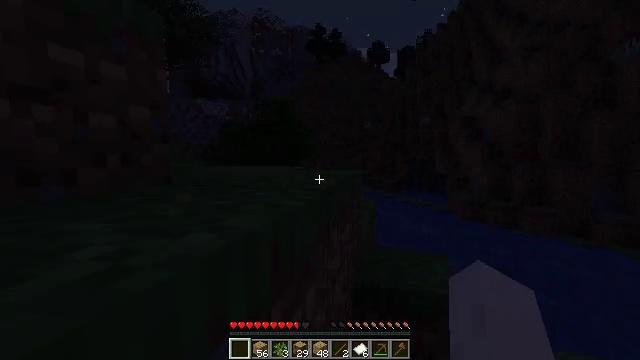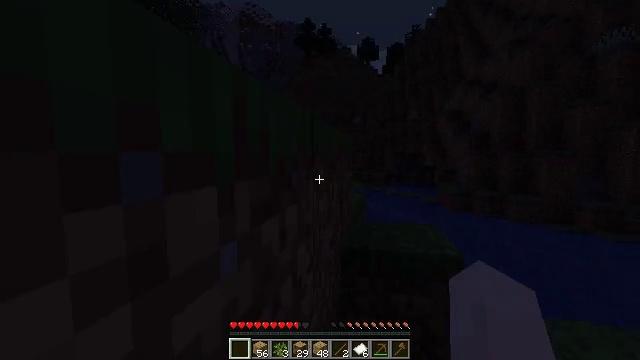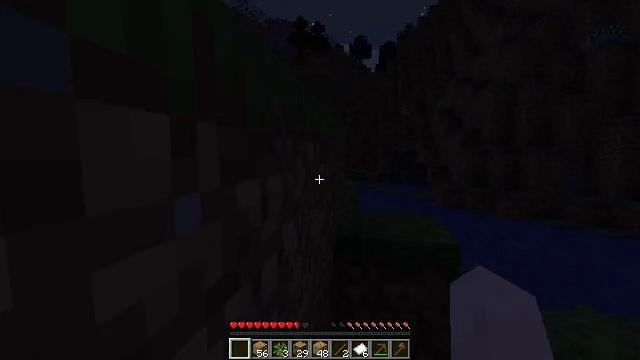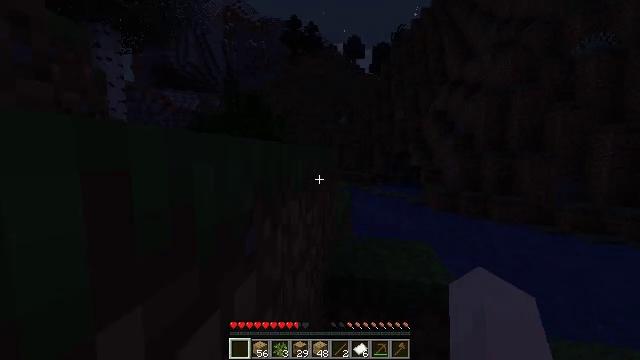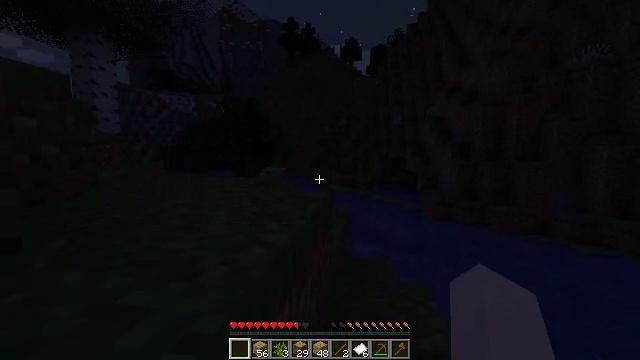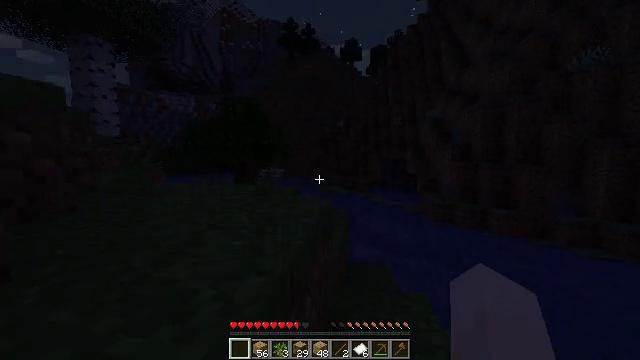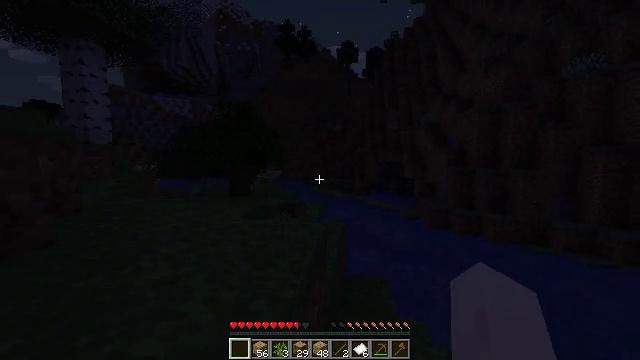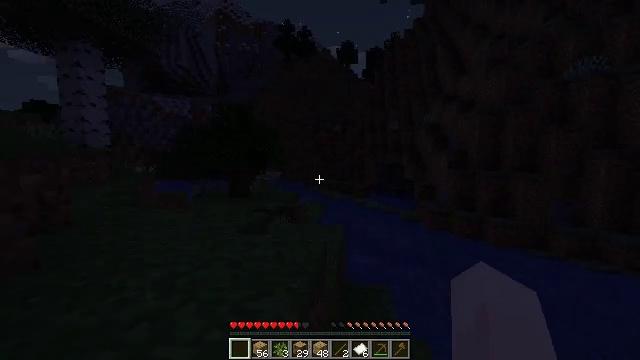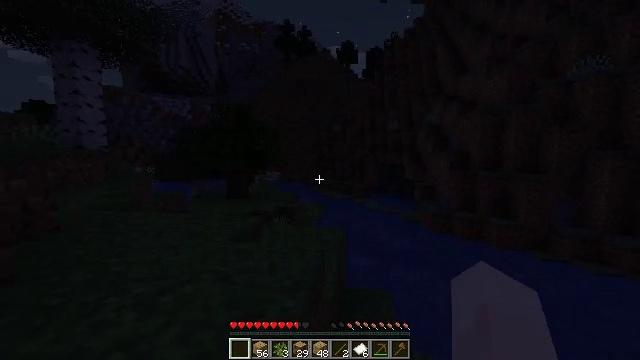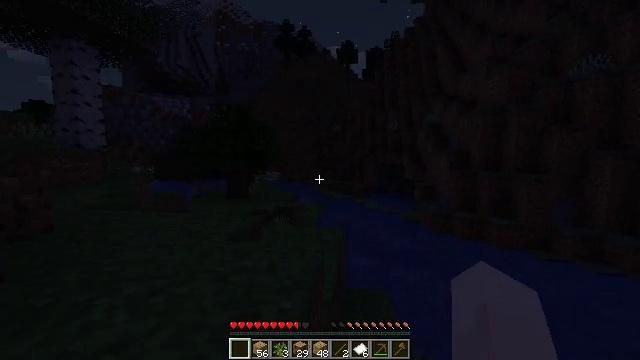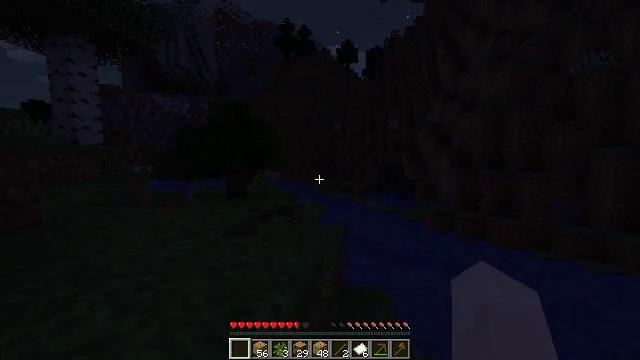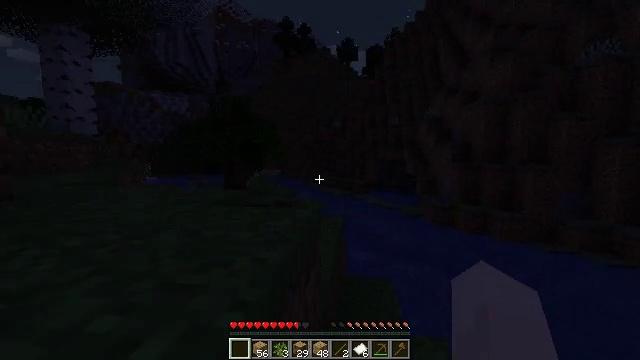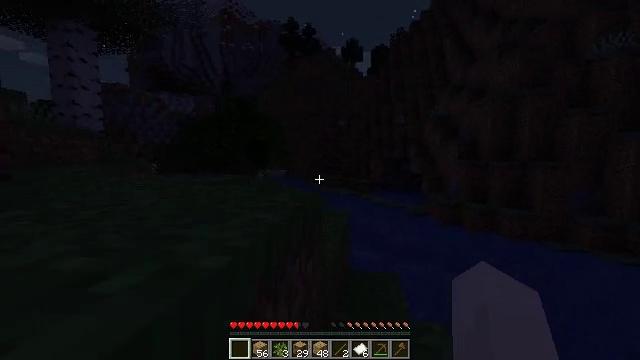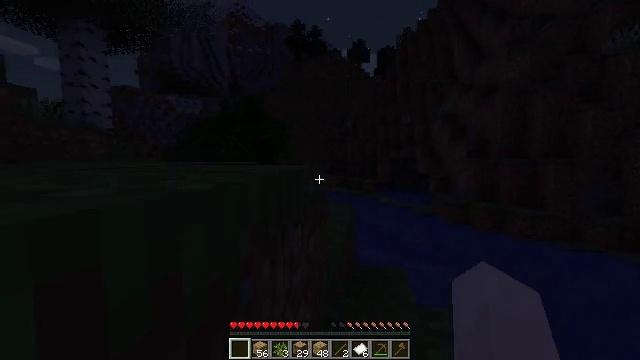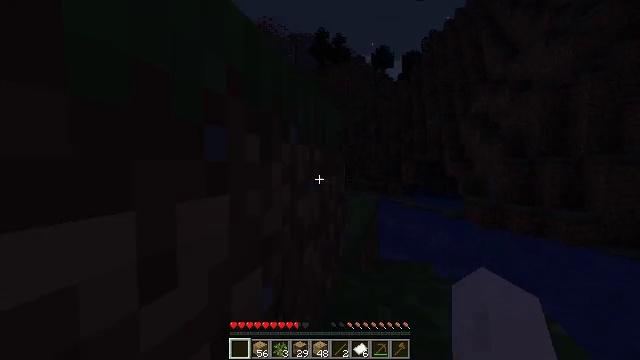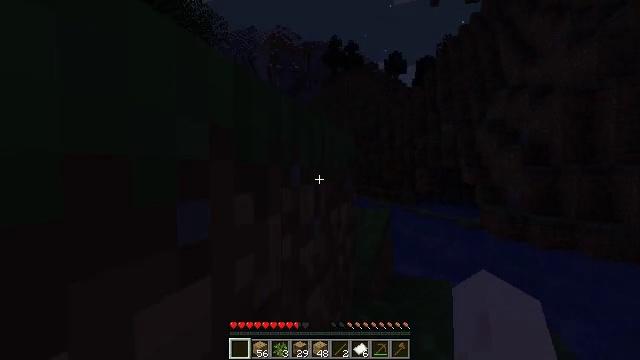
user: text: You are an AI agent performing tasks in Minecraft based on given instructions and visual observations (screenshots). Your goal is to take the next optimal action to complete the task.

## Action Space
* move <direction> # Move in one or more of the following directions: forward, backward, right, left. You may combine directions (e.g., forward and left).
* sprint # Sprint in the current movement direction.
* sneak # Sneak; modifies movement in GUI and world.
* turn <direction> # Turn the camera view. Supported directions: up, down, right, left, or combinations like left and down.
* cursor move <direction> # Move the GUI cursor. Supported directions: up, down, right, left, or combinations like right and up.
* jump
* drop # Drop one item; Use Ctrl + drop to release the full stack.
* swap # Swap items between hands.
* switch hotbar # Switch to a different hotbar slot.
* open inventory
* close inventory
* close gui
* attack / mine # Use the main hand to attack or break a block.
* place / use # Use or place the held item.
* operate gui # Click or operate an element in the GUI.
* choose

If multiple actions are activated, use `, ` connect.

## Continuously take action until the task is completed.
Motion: motion action
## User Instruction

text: Collect tall seagrass by holding left button.
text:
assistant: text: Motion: move forward and move left, turn right, jump
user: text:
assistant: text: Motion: move forward and move left, turn right, jump
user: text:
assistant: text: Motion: move forward and move left, turn right, jump
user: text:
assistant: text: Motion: move forward and move left, jump
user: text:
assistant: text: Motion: move forward and move left, jump
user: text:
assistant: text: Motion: move forward and move left, jump
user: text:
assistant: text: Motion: move forward and move left, jump
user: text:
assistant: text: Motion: move forward and move left, jump
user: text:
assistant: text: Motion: move forward and move left, jump
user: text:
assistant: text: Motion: move forward and move left, jump
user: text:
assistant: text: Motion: move forward and move left, jump
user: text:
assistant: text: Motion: move forward and move left, turn left, jump
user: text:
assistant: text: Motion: move forward and move left, turn left, jump
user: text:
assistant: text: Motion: move forward and move left, turn left and up, jump
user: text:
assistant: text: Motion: move forward and move left, turn left and up, jump
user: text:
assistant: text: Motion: move forward and move left, turn left, jump
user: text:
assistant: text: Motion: move forward and move left, jump
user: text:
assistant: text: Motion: move forward and move left, turn left and up, jump
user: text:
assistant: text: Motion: move forward and move left, jump
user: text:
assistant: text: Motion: move forward and move left, jump
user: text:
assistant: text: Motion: move forward and move left, turn left, jump
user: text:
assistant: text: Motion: move forward and move left, turn left, jump
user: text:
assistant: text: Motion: move forward and move left, jump
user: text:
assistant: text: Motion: move forward and move left, jump
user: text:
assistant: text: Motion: move forward and move left, jump
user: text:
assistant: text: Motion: move forward and move left, jump
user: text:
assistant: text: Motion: move forward and move left, jump
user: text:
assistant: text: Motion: move forward and move left, jump
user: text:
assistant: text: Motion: move forward and move left, turn left, jump
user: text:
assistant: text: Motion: move forward and move left, turn left and down, jump